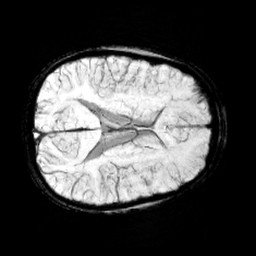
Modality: minIP
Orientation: axial
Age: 11
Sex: male
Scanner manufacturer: siemens
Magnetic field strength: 3 T
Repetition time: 0.027 s
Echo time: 0.02 s